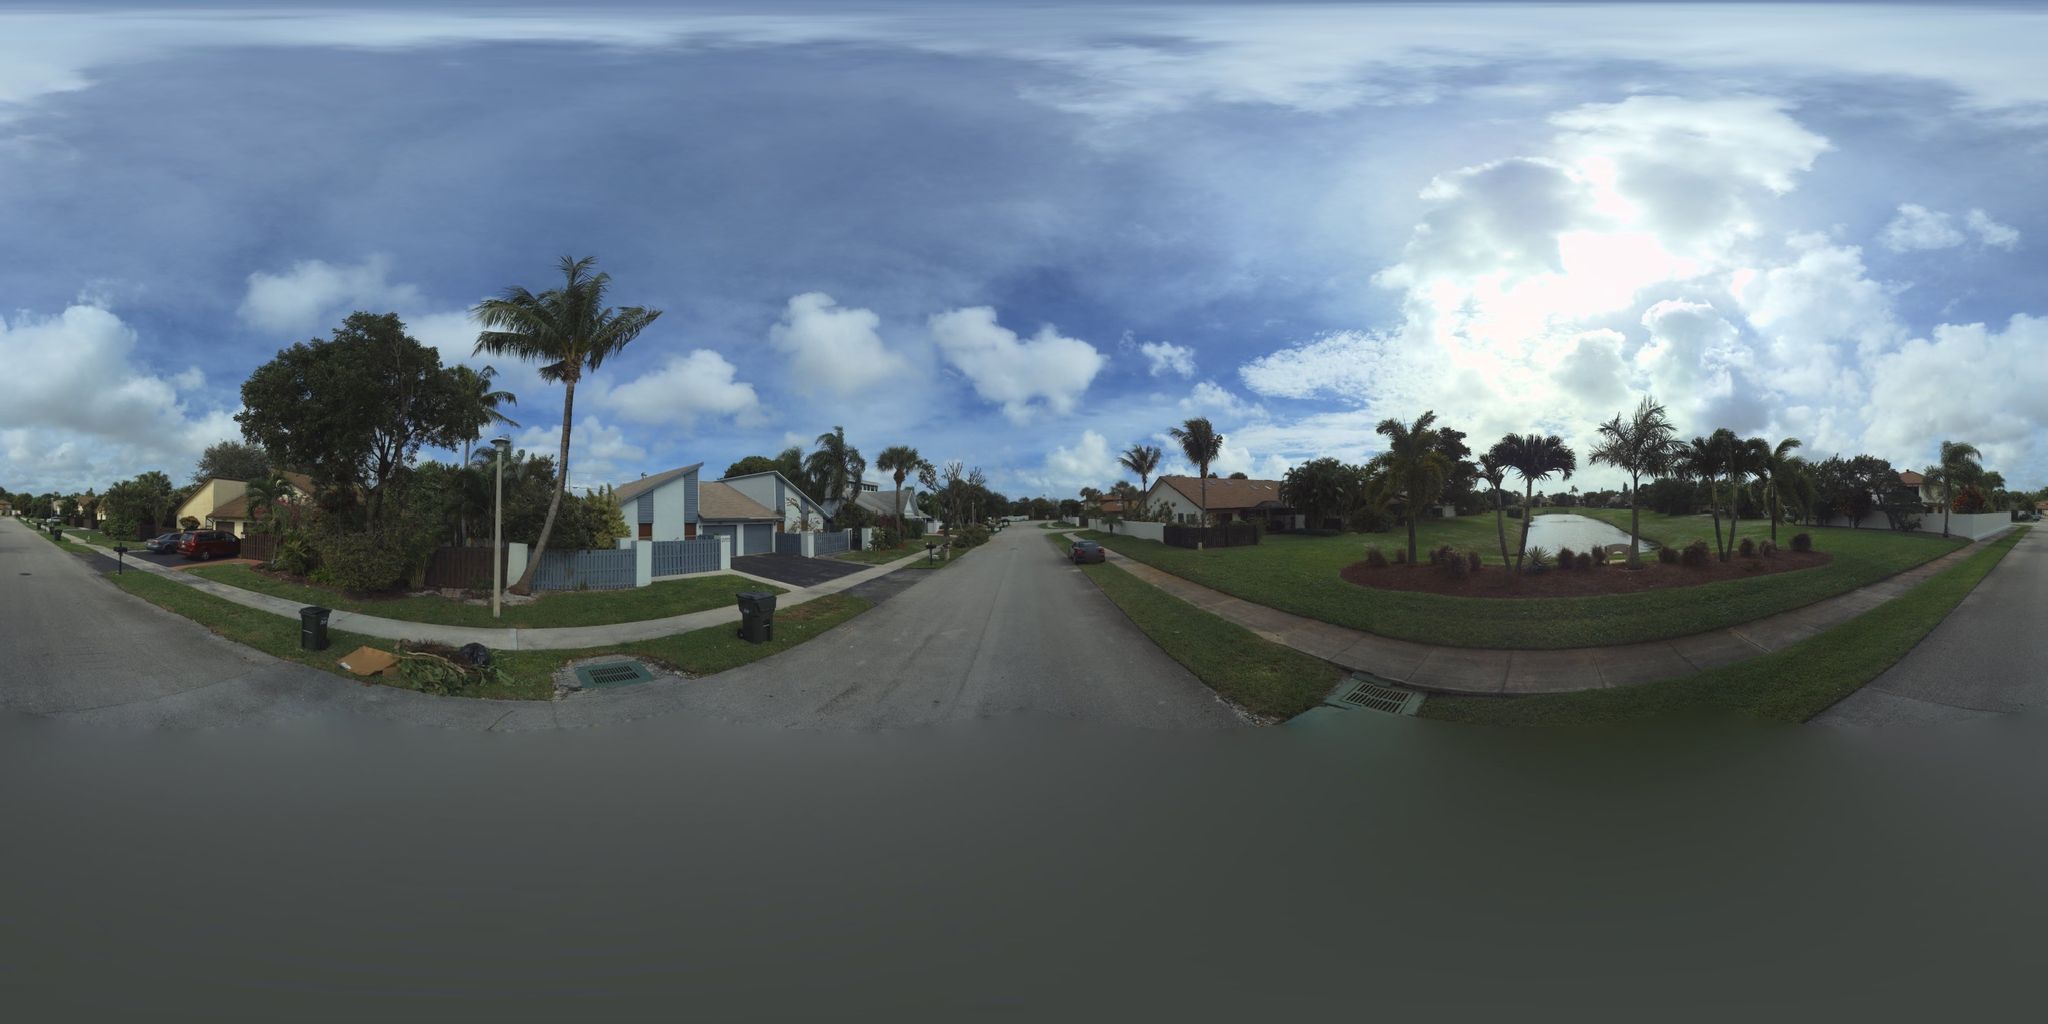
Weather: cloudy
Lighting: day
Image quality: slightly poor
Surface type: driving surface
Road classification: residential
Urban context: urban centre
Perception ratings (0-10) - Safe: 6.99, Lively: 2.05, Beautiful: 4.89, Boring: 2.35, Depressing: 5.78, Wealthy: 3.16